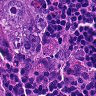
Metastatic tissue present: yes